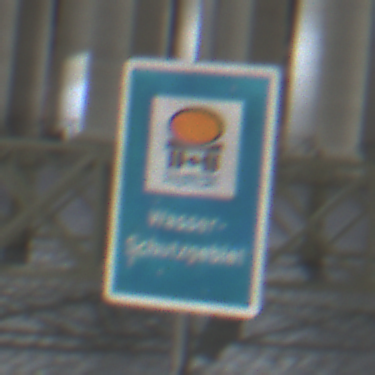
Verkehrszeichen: Wasserschutzgebiet
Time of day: Night
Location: Outdoor (Urban)
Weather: PartlyCloudy
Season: NotSpecified
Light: Artificial